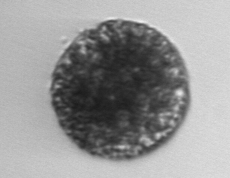
Label: Vicicitus_globosus